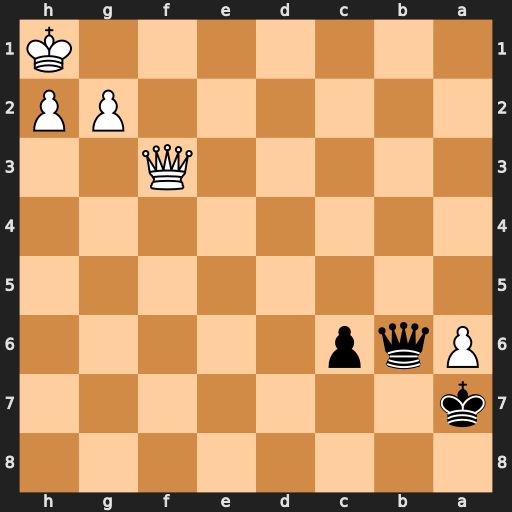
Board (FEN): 8/k7/Pqp5/8/8/5Q2/6PP/7K
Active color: b
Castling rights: -
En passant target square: -
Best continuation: Qb1+ Qd1 Qxd1#